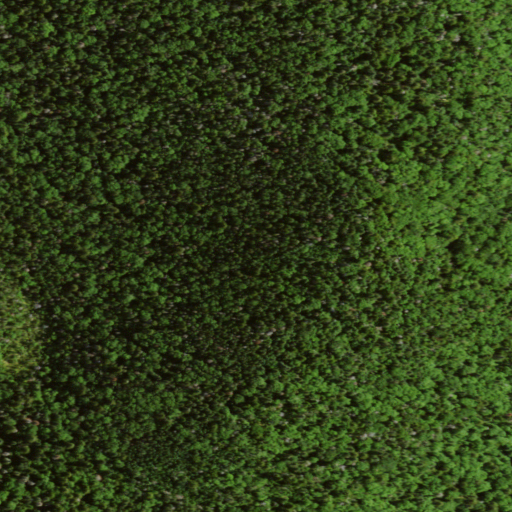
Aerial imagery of mountain in New York named Bullhead Mountain containing evergreen forest and mixed forest